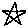
Label: star